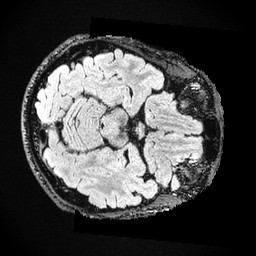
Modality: FLAIR
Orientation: axial
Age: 35
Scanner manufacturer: ge
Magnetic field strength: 3 T
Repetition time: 4.802 s
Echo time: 0.1162 s